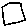
Label: square